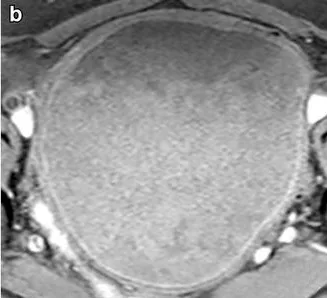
Magnetic resonance images. B; A fat-suppression image reveals fat suppression on the abdominal side of the niveau.
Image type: radiology (mri)